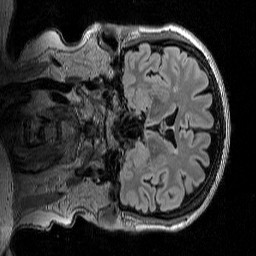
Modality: T2w
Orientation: coronal
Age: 67
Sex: female
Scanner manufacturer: siemens
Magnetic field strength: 3 T
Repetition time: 5 s
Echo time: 0.386 s